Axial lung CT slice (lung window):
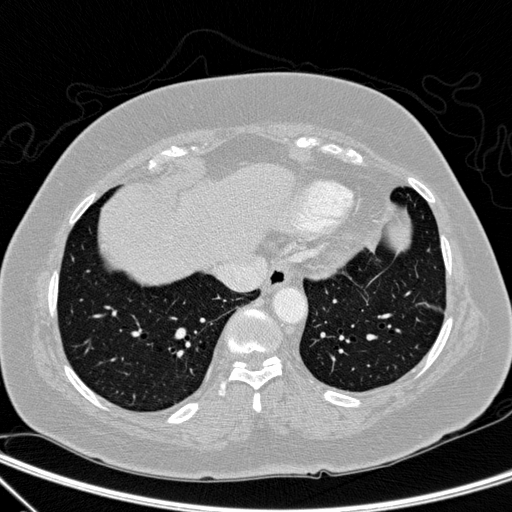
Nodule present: no